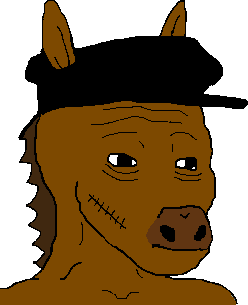
Label: 5_Animal